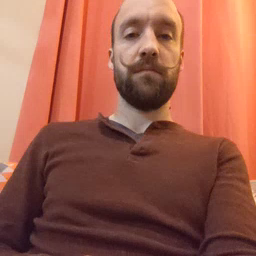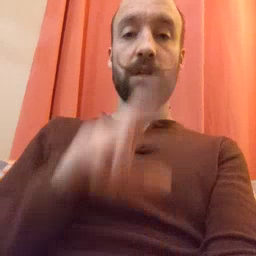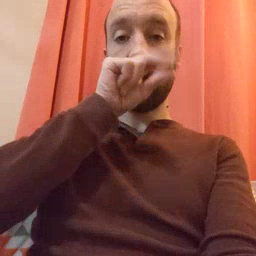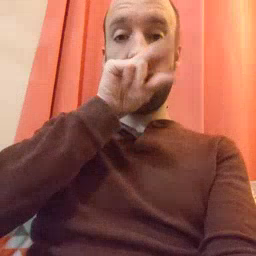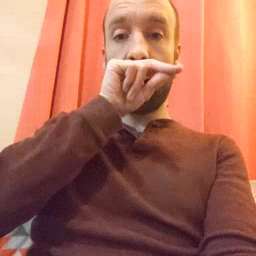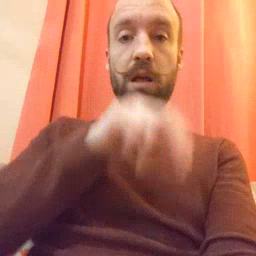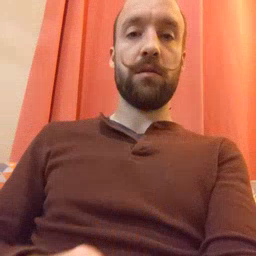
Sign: duck